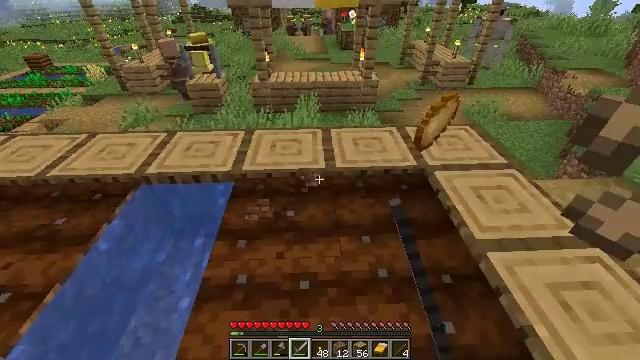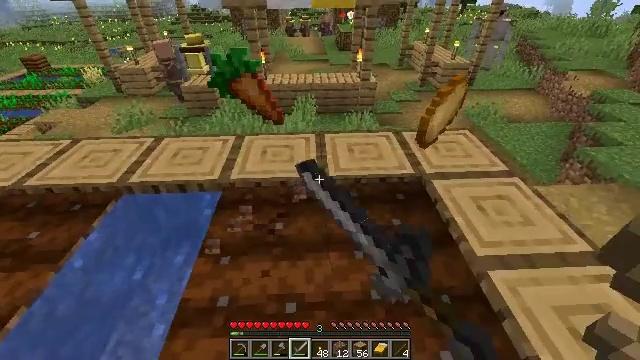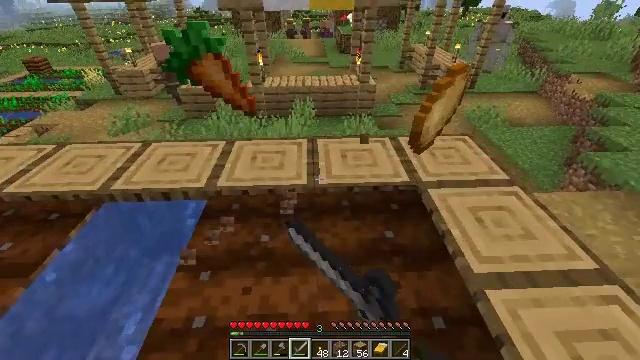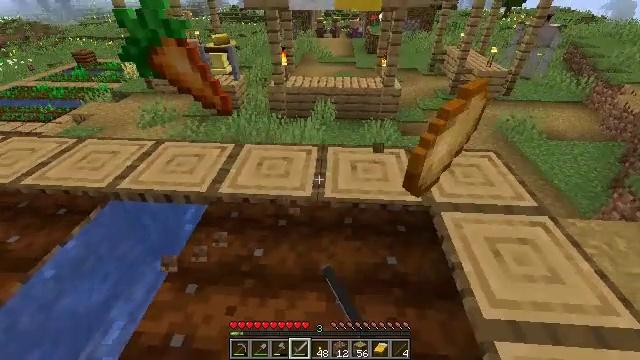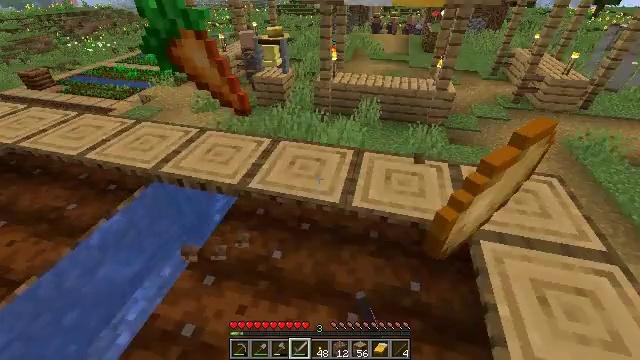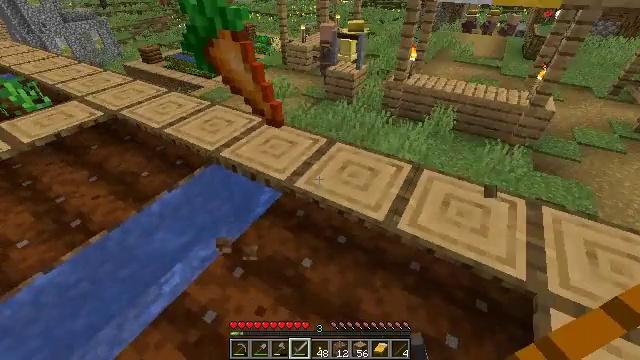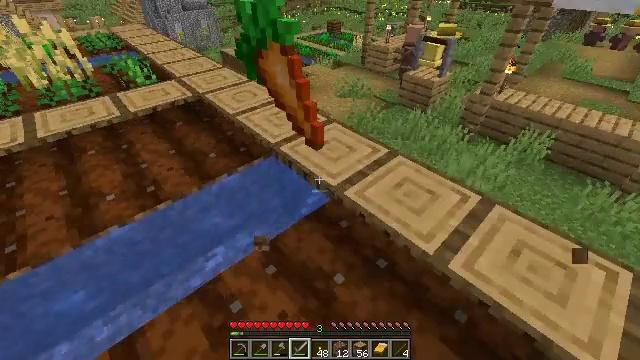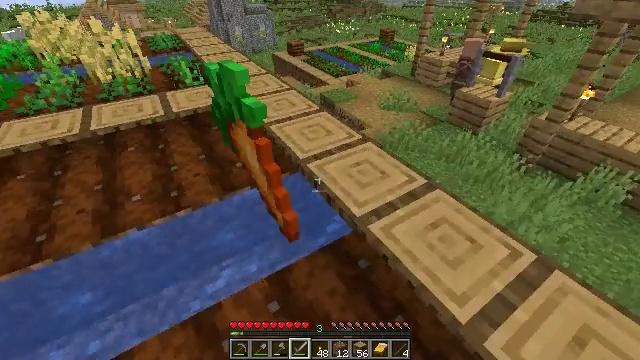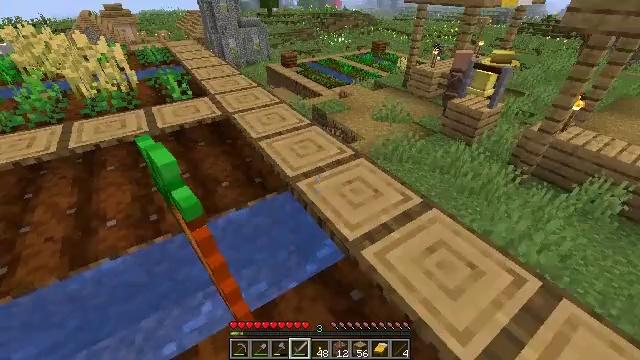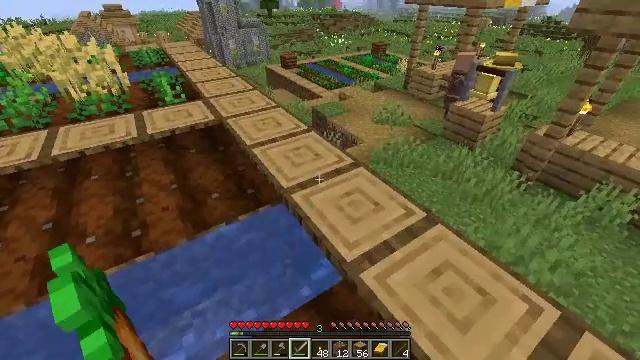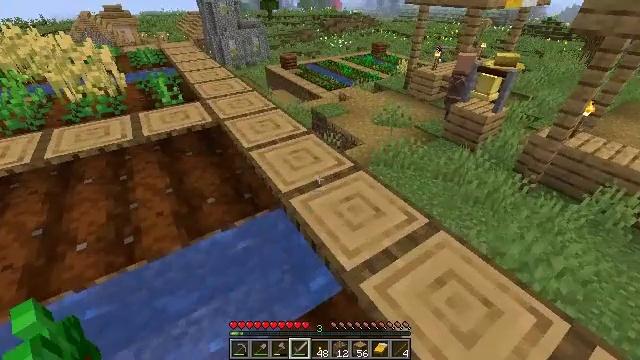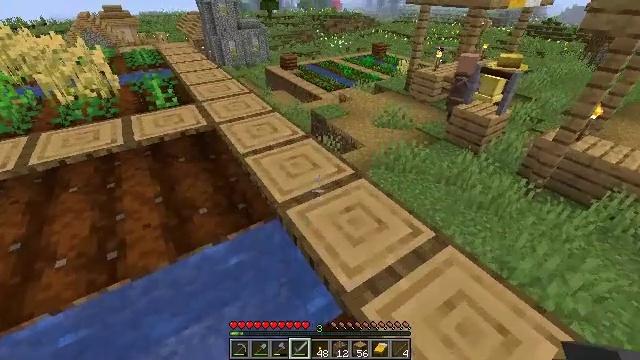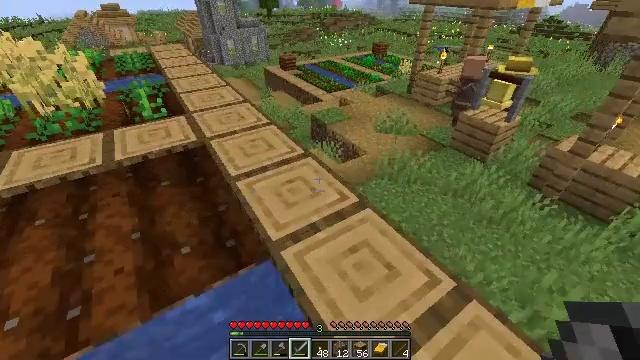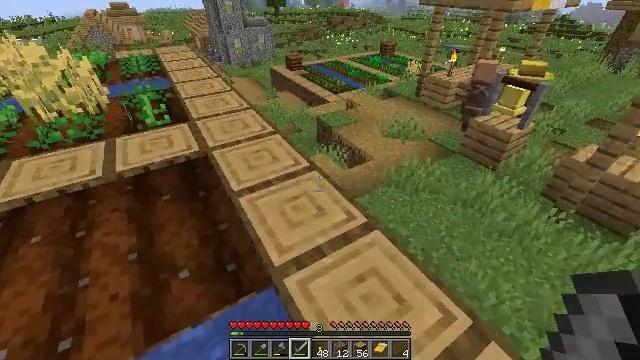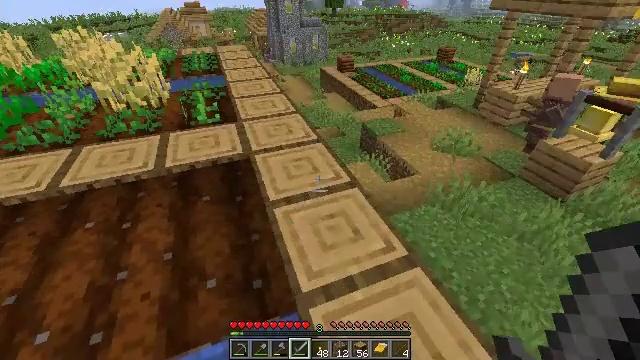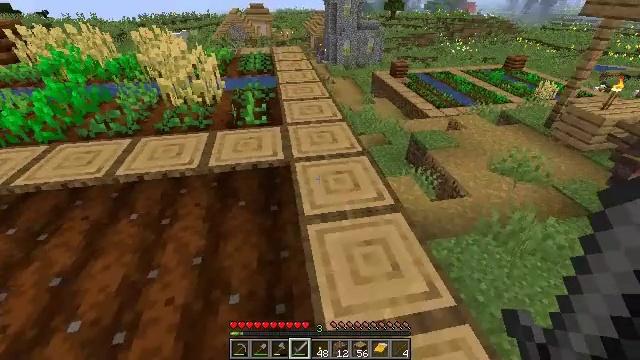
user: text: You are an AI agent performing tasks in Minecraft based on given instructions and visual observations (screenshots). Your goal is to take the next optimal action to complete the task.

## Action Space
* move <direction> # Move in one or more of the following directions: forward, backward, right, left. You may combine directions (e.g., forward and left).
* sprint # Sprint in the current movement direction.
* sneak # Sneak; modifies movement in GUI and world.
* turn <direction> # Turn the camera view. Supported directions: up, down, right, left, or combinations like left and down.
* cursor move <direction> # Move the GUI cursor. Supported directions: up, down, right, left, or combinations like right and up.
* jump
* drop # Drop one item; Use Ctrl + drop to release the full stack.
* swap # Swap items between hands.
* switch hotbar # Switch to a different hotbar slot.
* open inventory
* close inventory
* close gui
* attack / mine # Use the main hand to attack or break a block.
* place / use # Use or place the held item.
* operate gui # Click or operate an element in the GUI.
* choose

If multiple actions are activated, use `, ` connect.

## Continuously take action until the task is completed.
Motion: motion action
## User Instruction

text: Harvest potatoes.
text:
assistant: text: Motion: move forward and move right, attack / mine
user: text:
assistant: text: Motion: move forward and move right, attack / mine
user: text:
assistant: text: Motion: move forward and move right, turn left
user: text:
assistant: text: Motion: move forward, turn left
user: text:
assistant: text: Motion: move forward, turn left and down
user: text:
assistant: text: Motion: move forward, turn left
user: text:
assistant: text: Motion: move forward, turn left and up
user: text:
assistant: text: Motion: move forward, turn right and up
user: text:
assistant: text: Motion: move forward
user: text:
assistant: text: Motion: move forward
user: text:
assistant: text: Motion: move forward
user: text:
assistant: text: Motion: move forward
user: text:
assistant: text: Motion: move forward, turn left
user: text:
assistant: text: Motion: move forward, turn left
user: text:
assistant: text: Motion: move forward, turn left
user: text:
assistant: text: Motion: move forward, turn left
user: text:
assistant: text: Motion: move forward, turn left
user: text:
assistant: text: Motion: move forward
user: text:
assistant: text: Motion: move forward and move right
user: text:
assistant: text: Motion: move forward and move right, turn left
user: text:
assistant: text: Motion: move forward and move right, turn left
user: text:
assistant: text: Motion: move forward, turn left
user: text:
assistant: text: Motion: move forward, turn left
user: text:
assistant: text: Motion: move forward, turn left
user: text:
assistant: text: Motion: move forward and move right
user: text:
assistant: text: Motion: move forward and move right
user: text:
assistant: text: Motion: move forward and move right
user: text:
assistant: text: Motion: move forward and move right, turn left and down, attack / mine
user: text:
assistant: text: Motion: move forward and move right, turn left and down, attack / mine
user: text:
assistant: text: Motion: move forward and move right, turn left and down, attack / mine